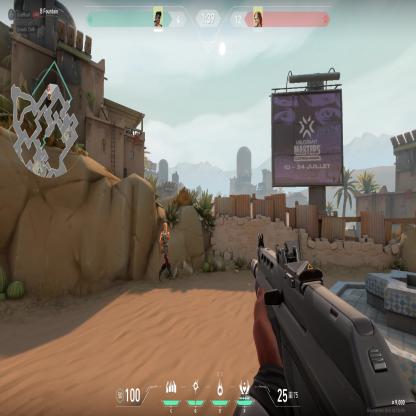
Label: enemy